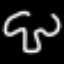
Label: mushroom